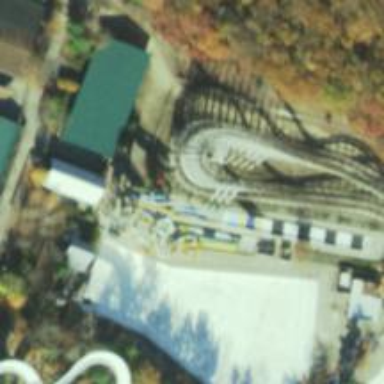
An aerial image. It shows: Narrow-gauge railway near roller coaster attraction.